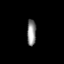
Tissue: lung
Cell type: Myeloid cells
Senescence score: 0.5819
Nuclear area (px): 234
Mean DAPI intensity: 141.261